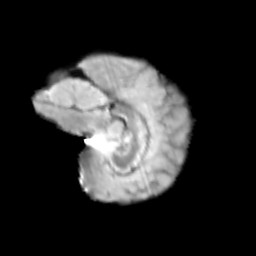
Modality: T2w
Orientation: sagittal
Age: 11
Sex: female
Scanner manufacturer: siemens
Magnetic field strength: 3 T
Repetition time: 3.8 s
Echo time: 0.07 s